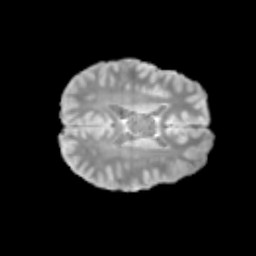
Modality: T2w
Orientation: axial
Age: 13
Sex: male
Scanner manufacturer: siemens
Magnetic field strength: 3 T
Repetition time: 3.8 s
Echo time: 0.07 s